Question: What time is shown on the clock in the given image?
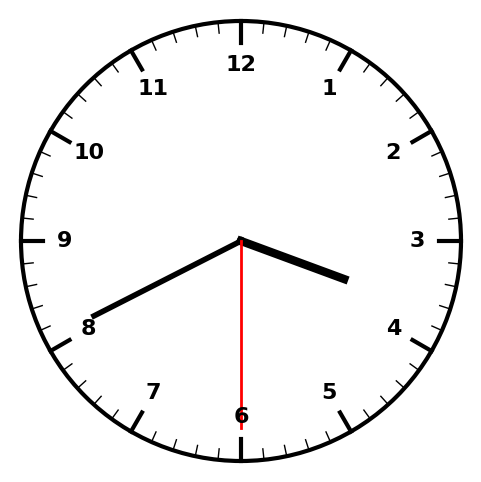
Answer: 03:40:30